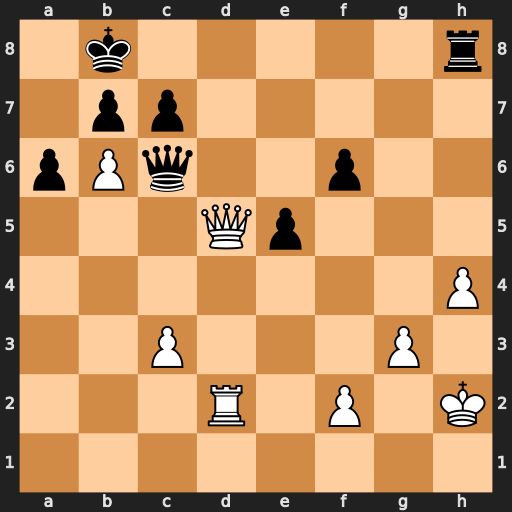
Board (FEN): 1k5r/1pp5/pPq2p2/3Qp3/7P/2P3P1/3R1P1K/8
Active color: w
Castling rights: -
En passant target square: -
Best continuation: Qd8+ Rxd8 Rxd8#